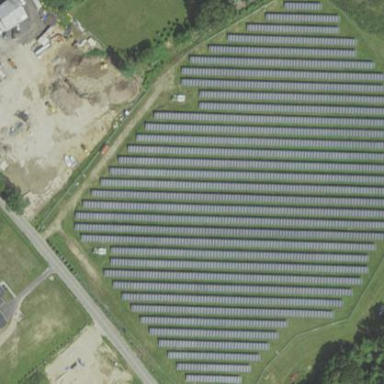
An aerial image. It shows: Solar power plant using photovoltaic technology.